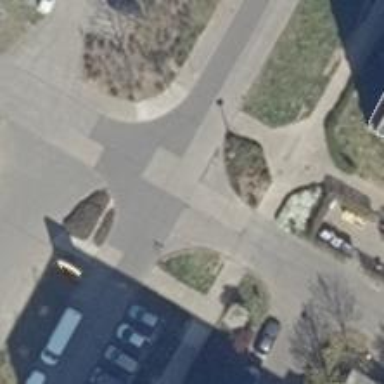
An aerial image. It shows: Unmarked crossing on the road.